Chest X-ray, AP view. Patient: 38 years old, sex F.
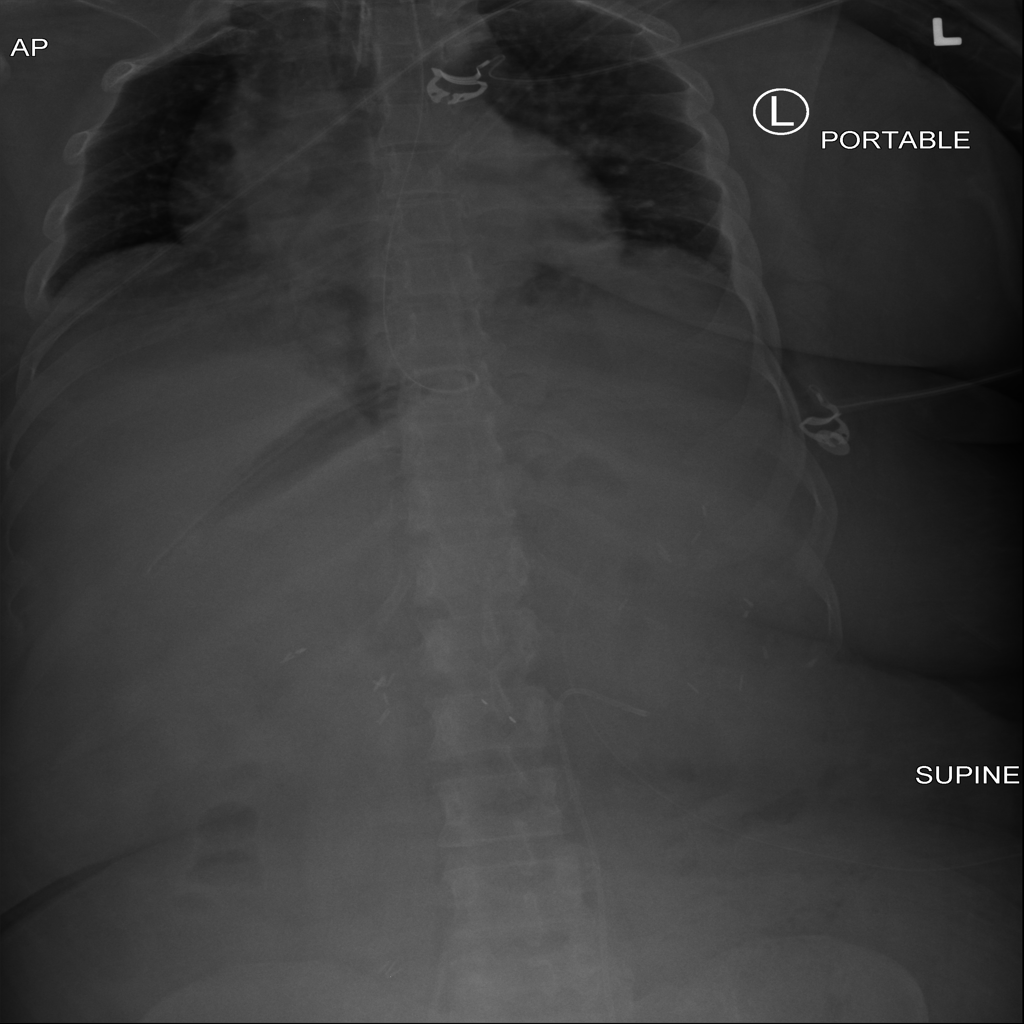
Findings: No Finding